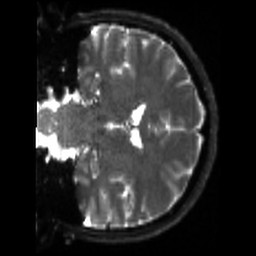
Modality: sbref
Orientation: coronal
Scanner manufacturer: siemens
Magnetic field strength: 3 T
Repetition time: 4 s
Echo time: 0.0594 s